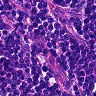
Metastatic tissue present: no